Interaction volume radius: 5 \u00c5
Interaction volume height: 25 \u00c5
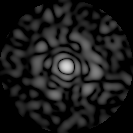
Disorder parameter: 0.8655